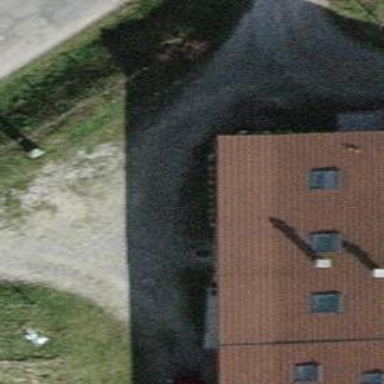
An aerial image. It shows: Driveway with dirt surface.